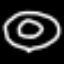
Label: donut